Aerial crown-view tile of a tropical tree (Barro Colorado Island, Panama), acquired 20250818:
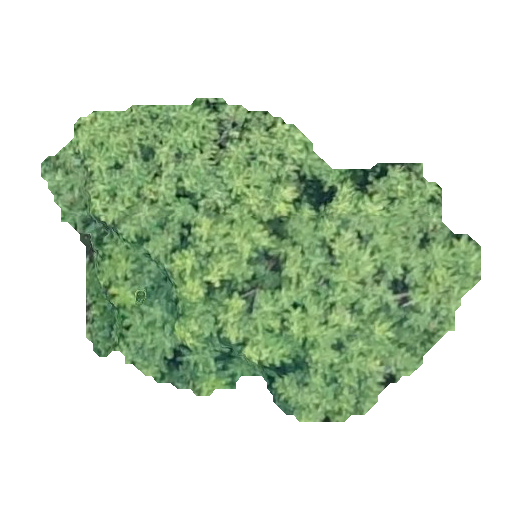
Species: Spondias mombin
GBIF accepted scientific name: Spondias mombin
Crown area: 137.202 m²